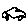
Label: car